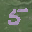
Label: 5